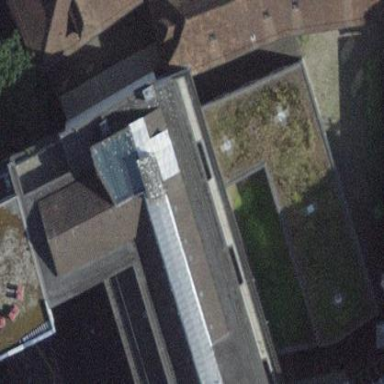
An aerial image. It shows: Public building.